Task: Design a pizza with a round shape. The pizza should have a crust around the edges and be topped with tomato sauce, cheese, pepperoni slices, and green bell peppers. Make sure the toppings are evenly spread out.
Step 593:
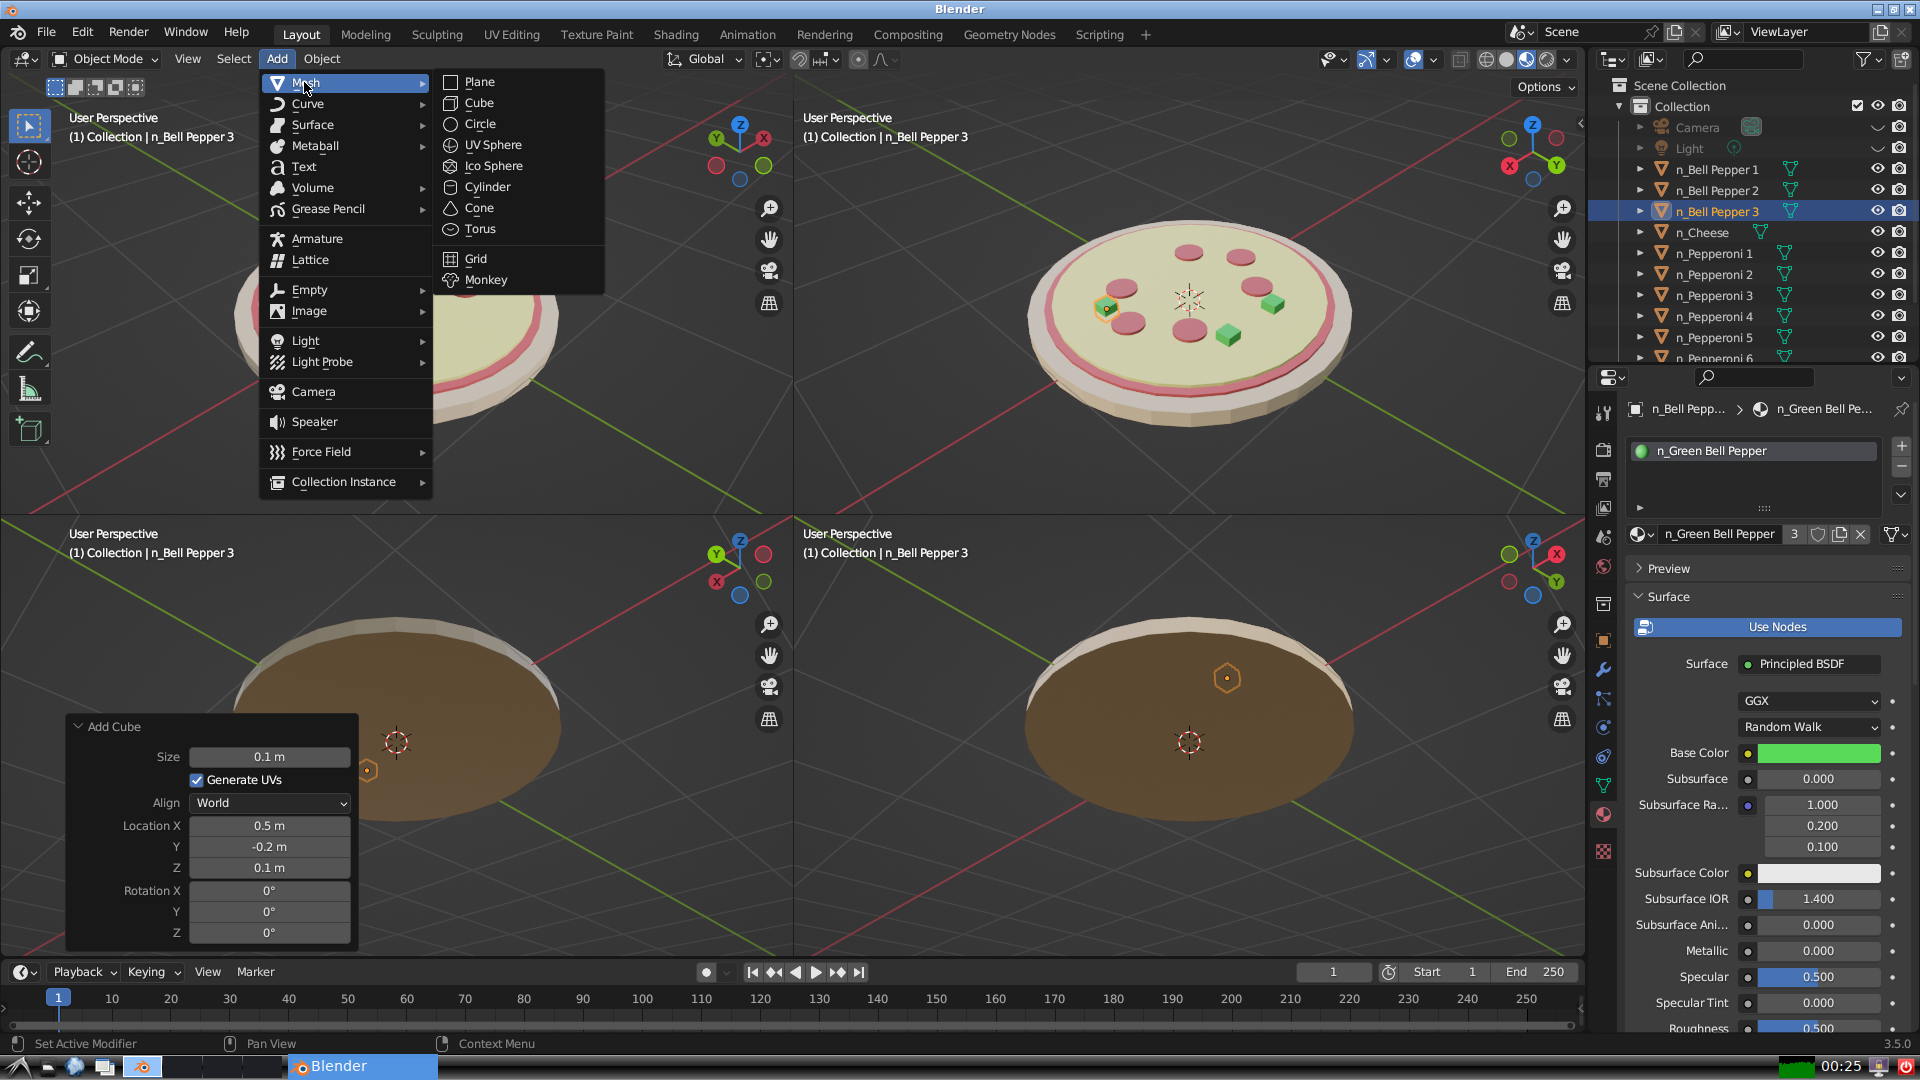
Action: {"mouse_move": [499, 101]}